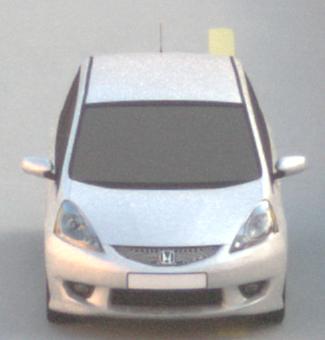
Make: Honda
Model: Jazz 1.2
Detailed model: Jazz (III) (11/08 - 04/11)
Model produced from: 2008/11
Model produced until: 2010/10
Doors: 5
Color: white
Road condition: dry road
Daytime: sunrise or sunset
Contrast: low contrast